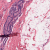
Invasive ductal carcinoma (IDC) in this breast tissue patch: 0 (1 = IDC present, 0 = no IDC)